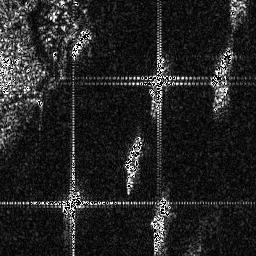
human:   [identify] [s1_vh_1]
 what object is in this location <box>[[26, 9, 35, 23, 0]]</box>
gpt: <ref>1 medium ship at the top</ref>

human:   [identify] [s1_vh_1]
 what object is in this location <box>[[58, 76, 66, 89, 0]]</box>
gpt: <ref>1 medium ship at the bottom</ref>